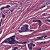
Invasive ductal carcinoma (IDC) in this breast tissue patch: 1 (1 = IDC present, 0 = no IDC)